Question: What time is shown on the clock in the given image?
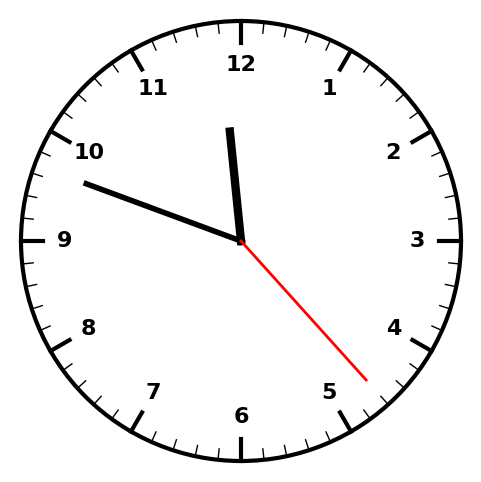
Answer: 11:48:23